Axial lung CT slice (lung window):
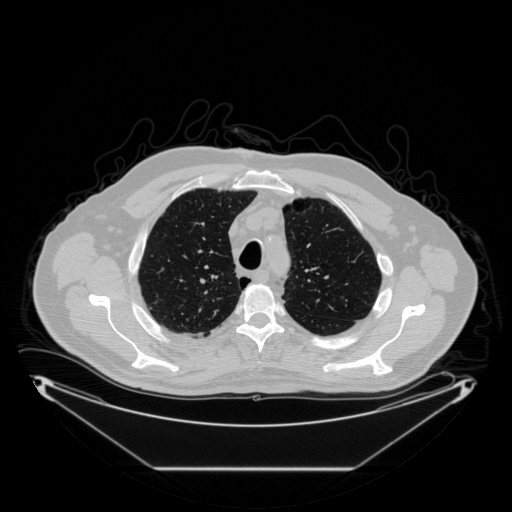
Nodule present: no